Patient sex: M
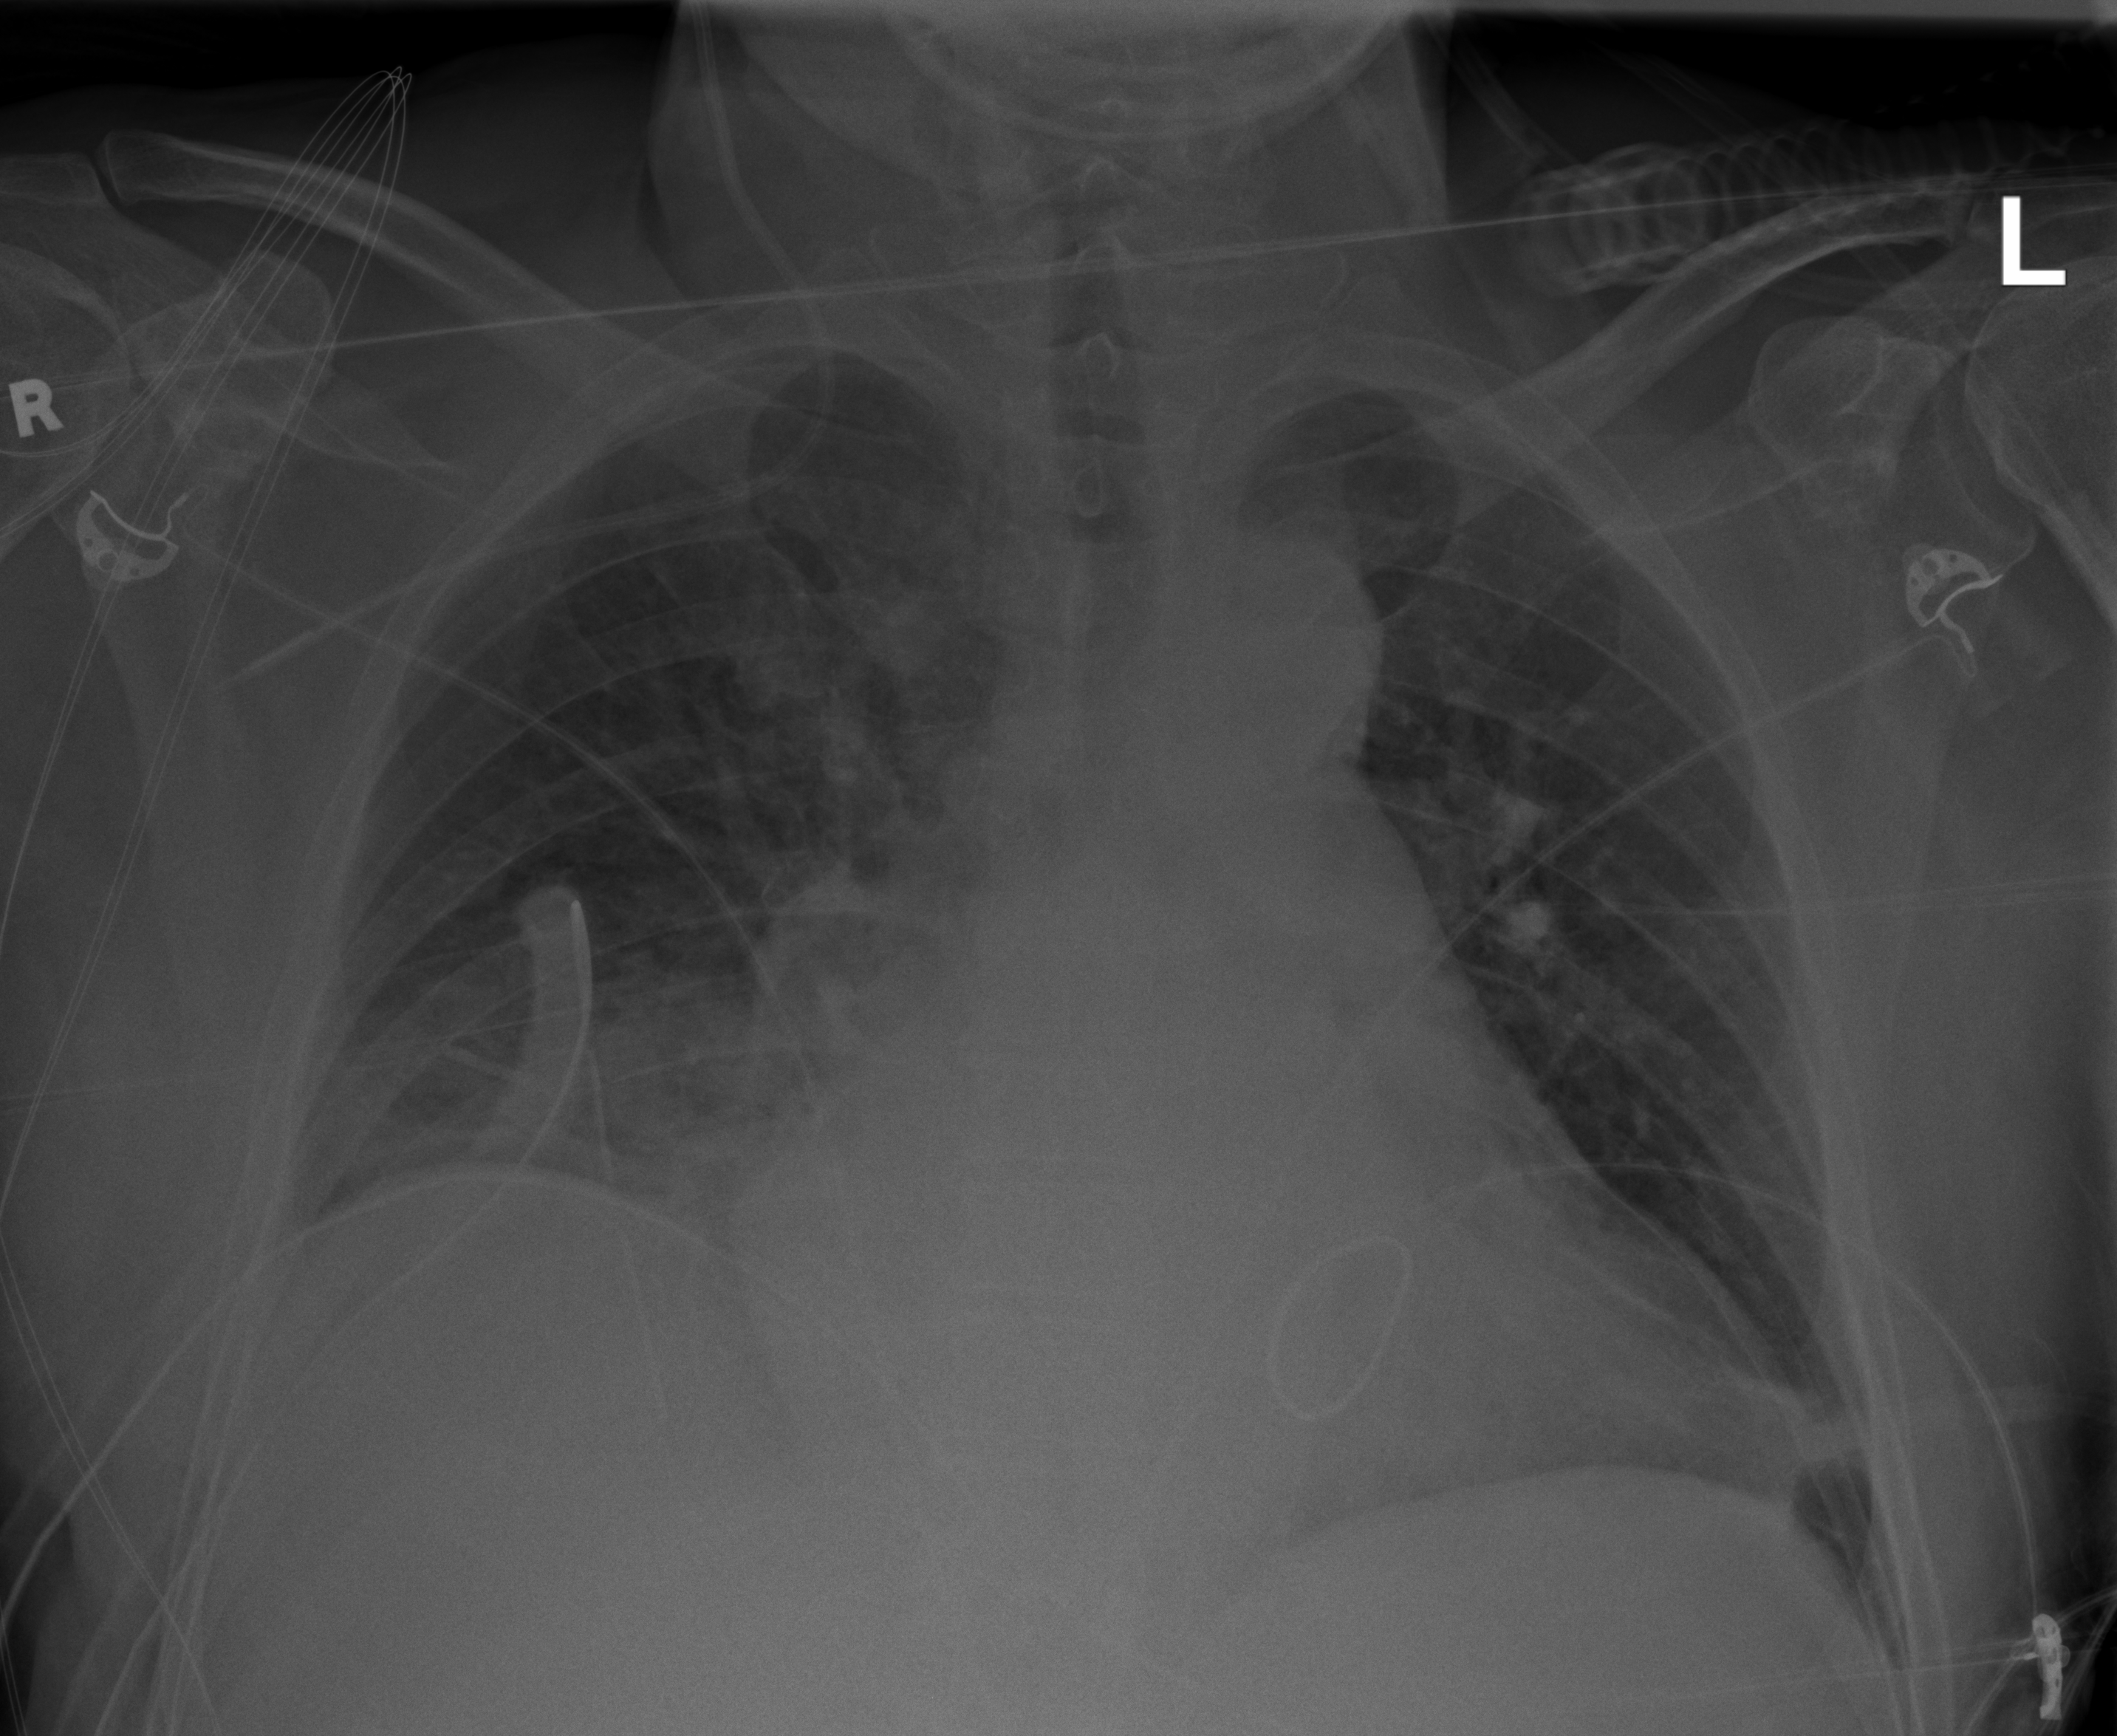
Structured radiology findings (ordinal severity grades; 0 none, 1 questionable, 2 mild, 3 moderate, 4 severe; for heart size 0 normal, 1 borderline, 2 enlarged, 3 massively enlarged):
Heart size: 2
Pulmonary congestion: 2
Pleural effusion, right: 2
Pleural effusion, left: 1
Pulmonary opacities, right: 2
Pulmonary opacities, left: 1
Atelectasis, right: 2
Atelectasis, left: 2